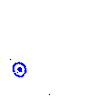
Particle: pion